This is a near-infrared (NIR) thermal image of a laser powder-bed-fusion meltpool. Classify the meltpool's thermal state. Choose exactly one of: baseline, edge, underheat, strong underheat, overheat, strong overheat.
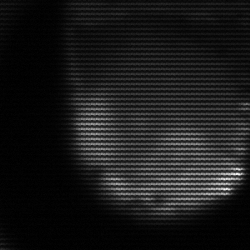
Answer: edge